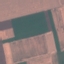
Label: AnnualCrop